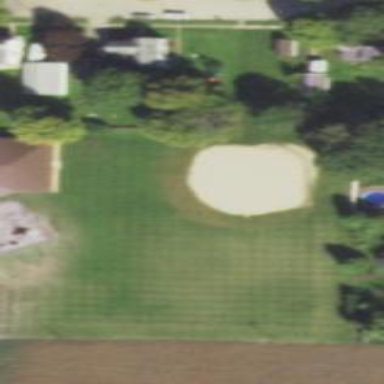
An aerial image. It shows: Baseball pitch for leisure land activities.